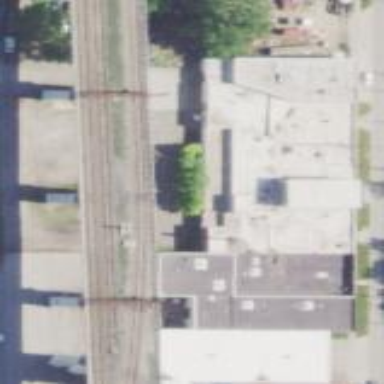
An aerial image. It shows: Industrial building.